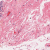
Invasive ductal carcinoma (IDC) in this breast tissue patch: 0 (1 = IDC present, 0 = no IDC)